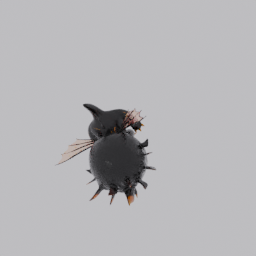
Label: animals